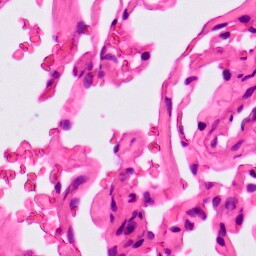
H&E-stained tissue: Lung